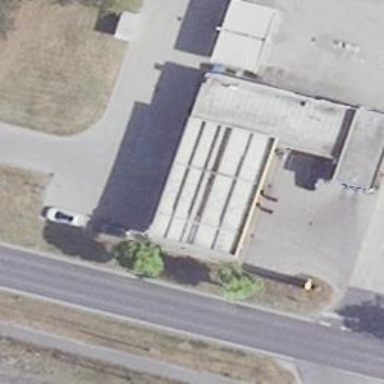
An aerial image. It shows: Car wash facility.